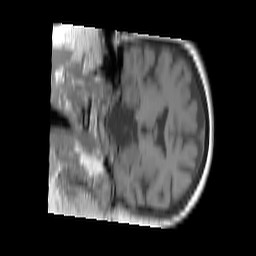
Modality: T1w
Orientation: coronal
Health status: ill
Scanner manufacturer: siemens
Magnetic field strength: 3 T
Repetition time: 0.4 s
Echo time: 0.00246 s